Question: I want to create demo app that calculate prize of content in listview.
User can set quantity in Edittext, from that quantity i want auto sum of all imtems.
Currently i have use on Edittext.. but i am failed to get tatal.
Please see image...

Any suggestion ?
Thanks..
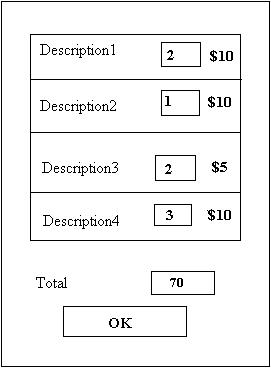
Answer: Instead of 'setOnFocusChangeListener' use for each EditText
'''
addTextChangedListener(new TextWatcher() {
@Override
public void onTextChanged(CharSequence s, int start, int before, int count) {
}
@Override
public void beforeTextChanged(CharSequence s, int start, int count, int after) {
}
@Override
public void afterTextChanged(Editable s) {
totalTextView.setText(getSumOfAll());
}
});
}
'''